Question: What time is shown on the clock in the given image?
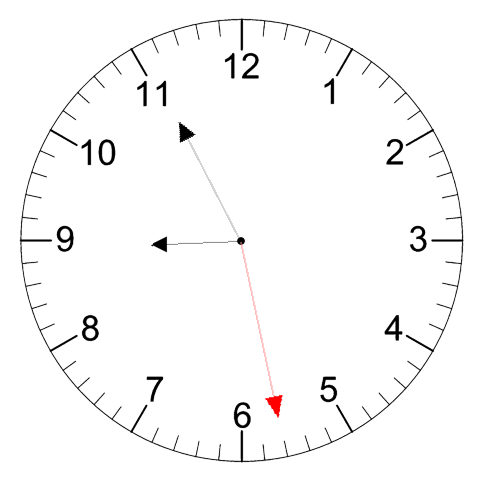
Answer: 08:55:28